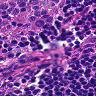
Metastatic tissue present: no